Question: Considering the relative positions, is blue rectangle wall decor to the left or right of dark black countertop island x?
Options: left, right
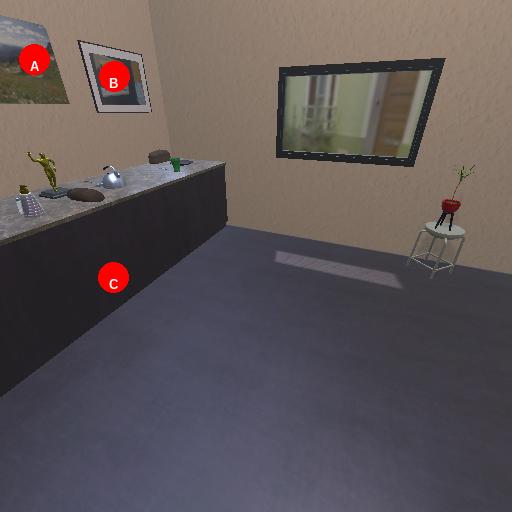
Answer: left